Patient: sex F, age 38
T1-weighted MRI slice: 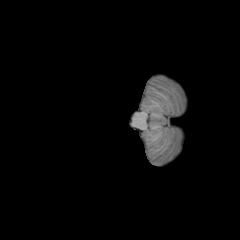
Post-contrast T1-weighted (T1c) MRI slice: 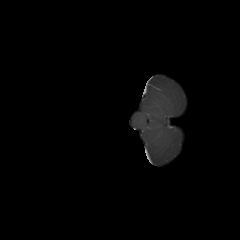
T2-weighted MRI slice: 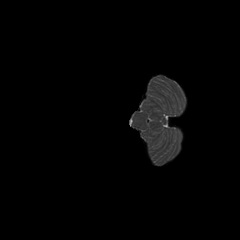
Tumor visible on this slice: no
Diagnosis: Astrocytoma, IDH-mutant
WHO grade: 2